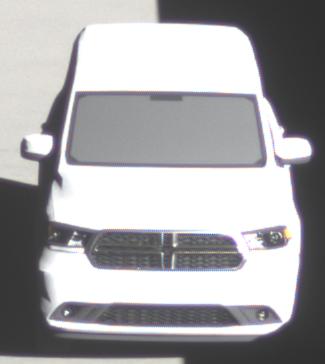
Make: Dodge
Model: Durango
Detailed model: Gen. 3
Model produced from: 2010
Doors: 5
Color: white
Road condition: dry road
Daytime: morning or afternoon
Contrast: high contrast